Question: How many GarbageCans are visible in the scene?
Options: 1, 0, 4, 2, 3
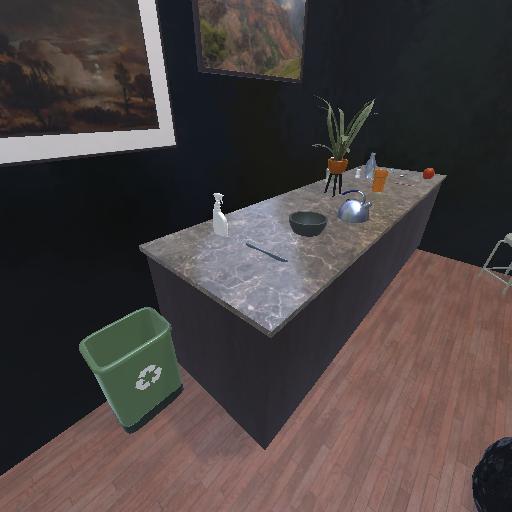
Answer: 1